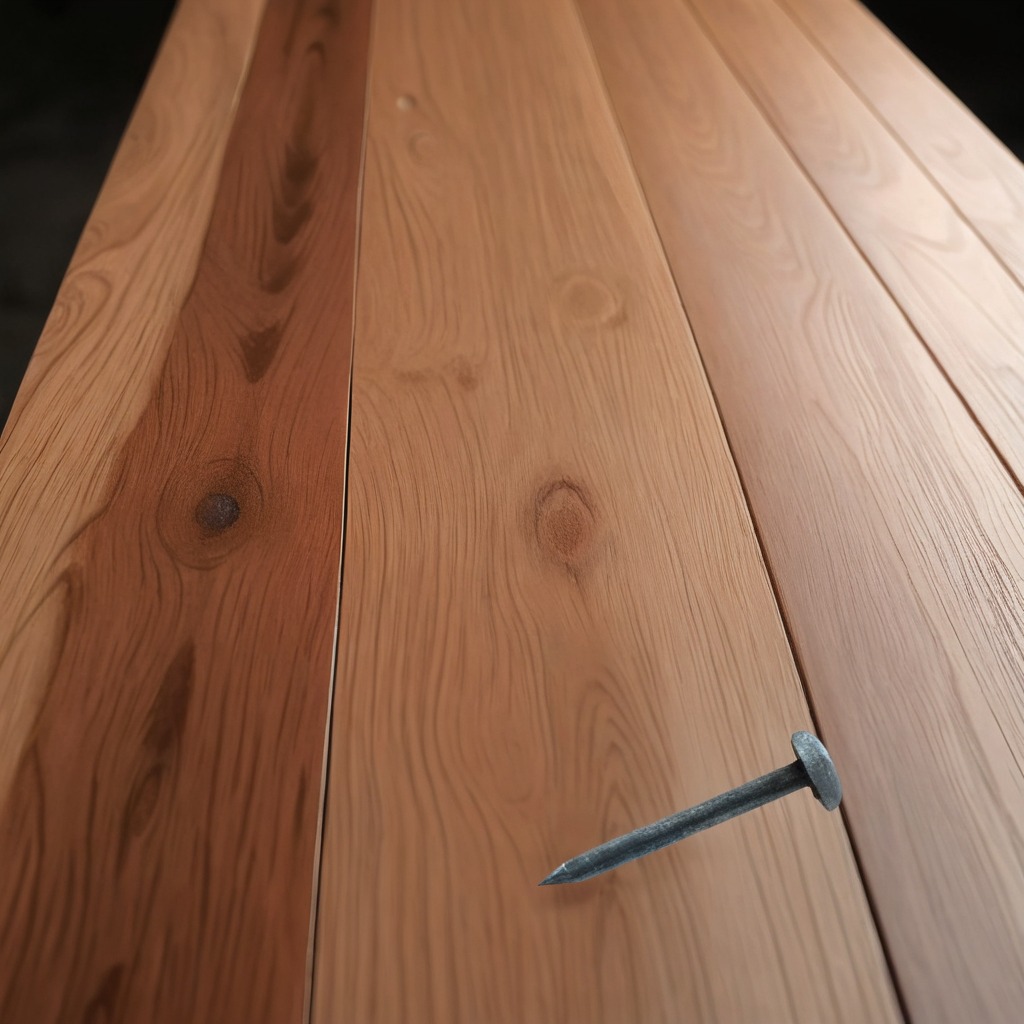
An iron nail is lying on the wooden table in a carpentry studio.